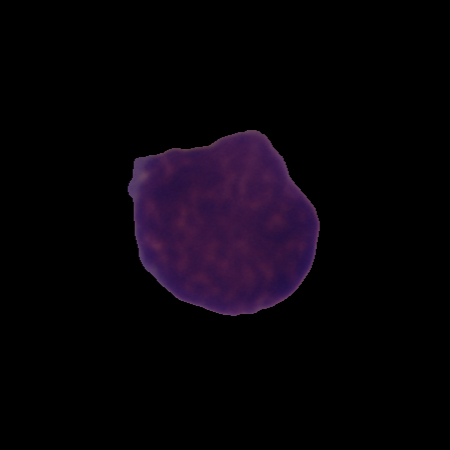
Label: cancer